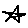
Label: star